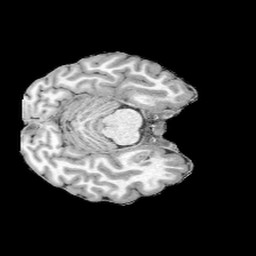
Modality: UNIT1
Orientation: axial